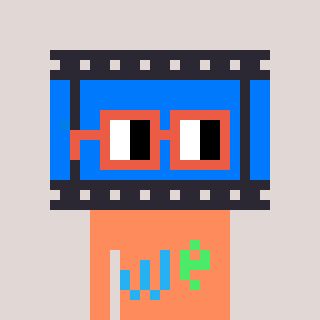
a pixel art character with square orange glasses, a film strip-shaped head and a peachy-colored body on a warm background